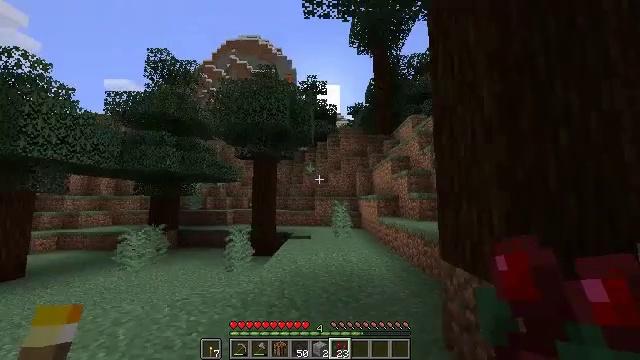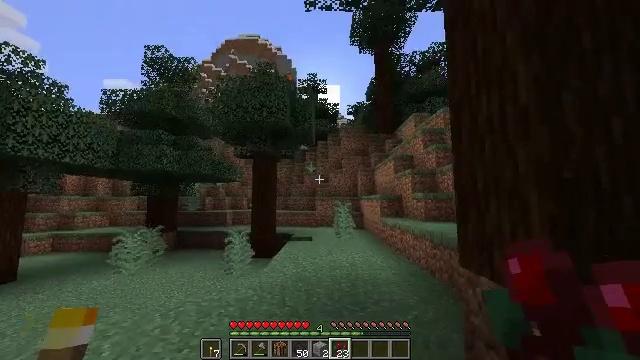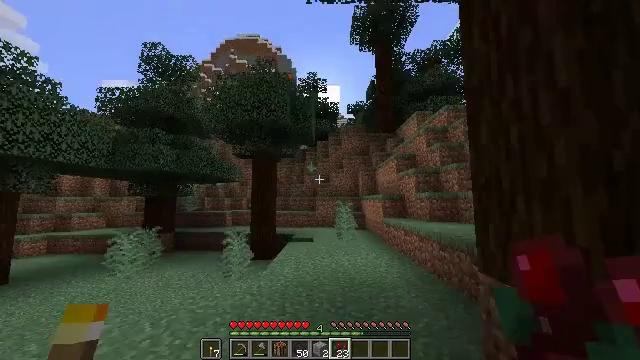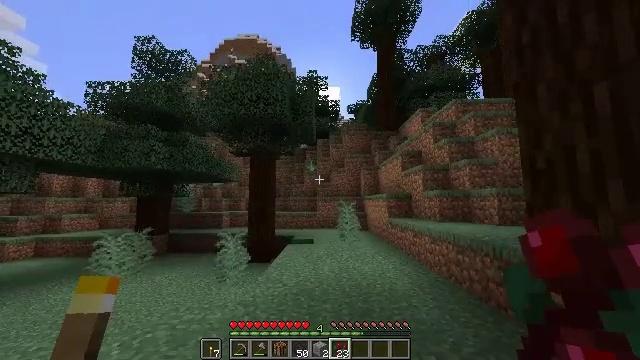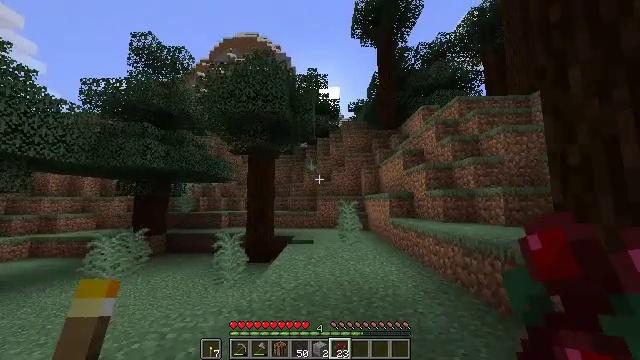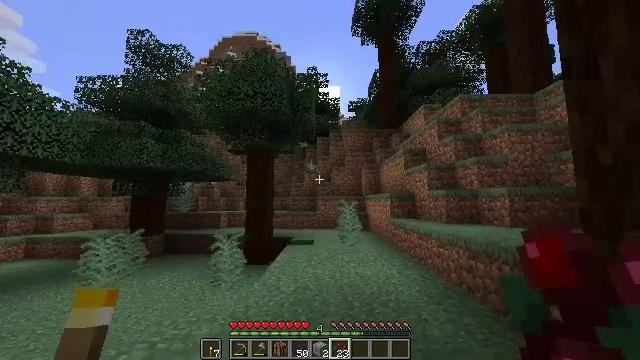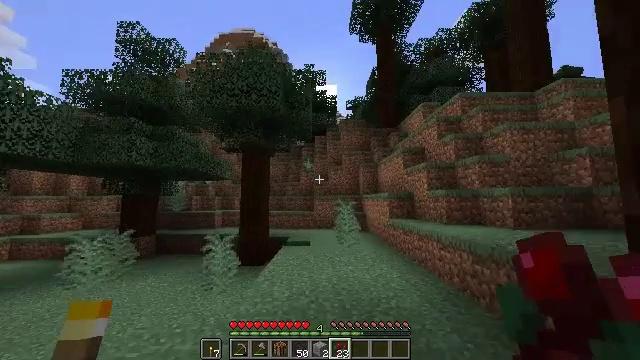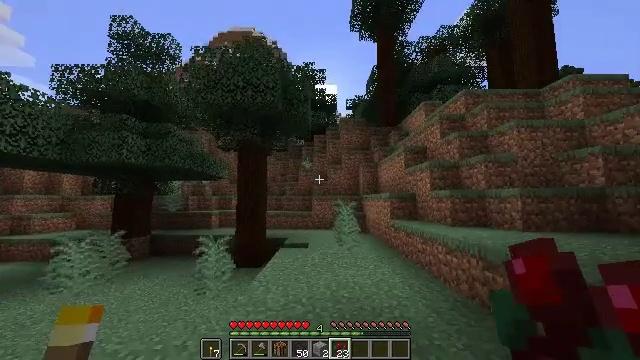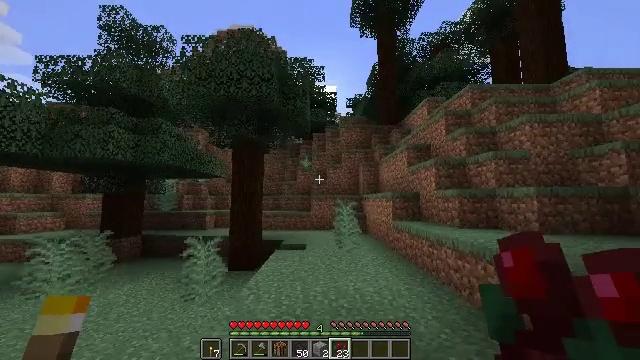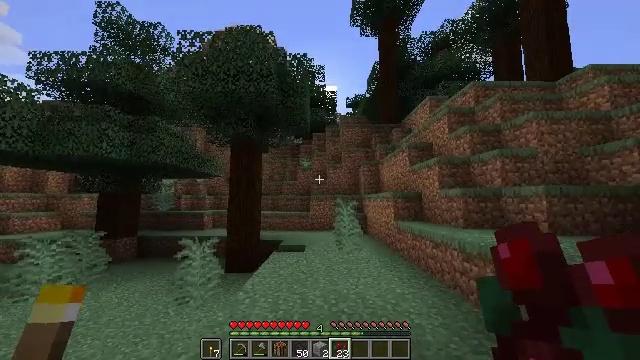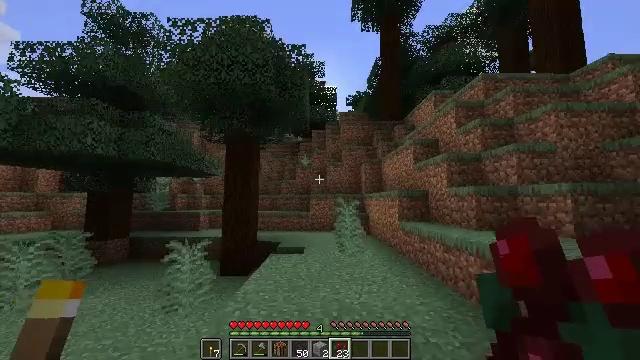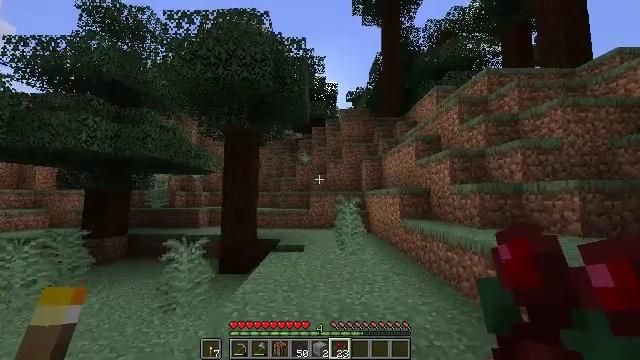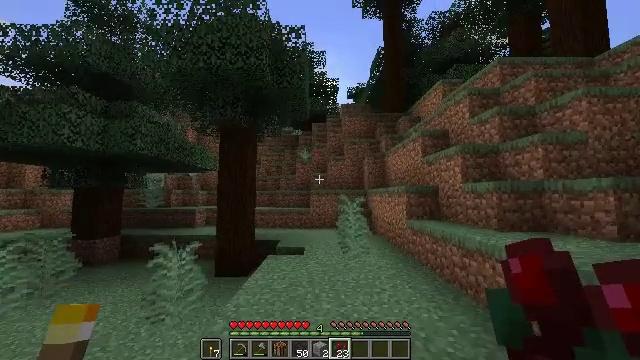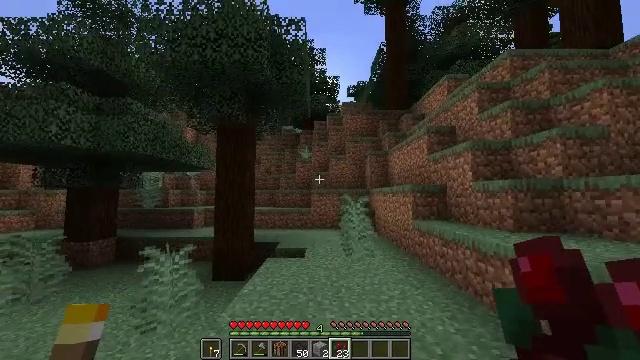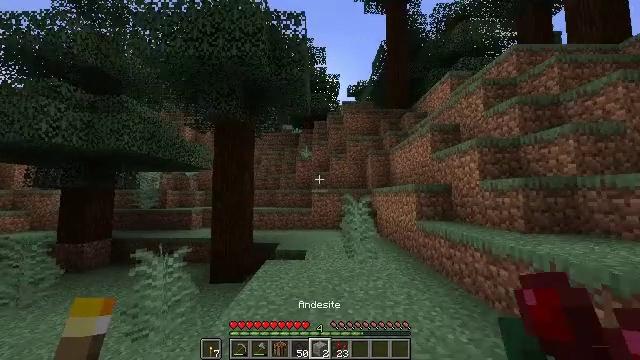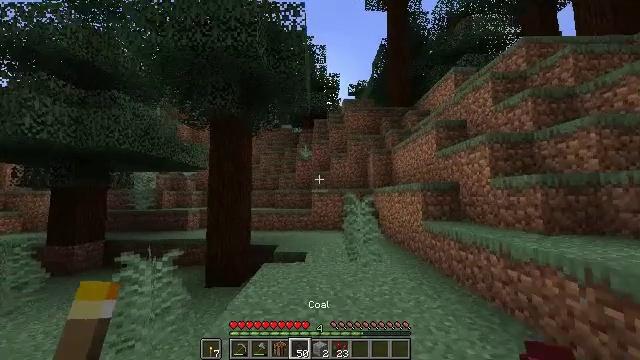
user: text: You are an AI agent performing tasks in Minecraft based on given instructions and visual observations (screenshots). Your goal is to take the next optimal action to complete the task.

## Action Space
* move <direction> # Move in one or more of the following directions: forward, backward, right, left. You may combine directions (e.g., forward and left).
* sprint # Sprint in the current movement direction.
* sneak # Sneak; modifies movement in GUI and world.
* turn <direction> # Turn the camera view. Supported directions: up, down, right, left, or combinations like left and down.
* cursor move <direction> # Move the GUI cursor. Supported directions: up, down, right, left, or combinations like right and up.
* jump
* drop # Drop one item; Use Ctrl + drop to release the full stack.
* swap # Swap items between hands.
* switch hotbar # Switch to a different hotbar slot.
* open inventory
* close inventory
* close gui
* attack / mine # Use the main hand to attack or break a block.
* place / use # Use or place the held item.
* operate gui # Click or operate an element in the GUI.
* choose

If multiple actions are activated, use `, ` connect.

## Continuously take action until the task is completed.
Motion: motion action
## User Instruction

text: Disassemble the purple bed for relocation.
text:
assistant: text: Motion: move forward, sprint
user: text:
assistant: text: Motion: move forward, sprint
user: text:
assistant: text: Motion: move forward, sprint
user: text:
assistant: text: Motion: move forward, sprint
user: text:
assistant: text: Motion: move forward, sprint
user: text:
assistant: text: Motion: move forward, sprint
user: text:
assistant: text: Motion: move forward, sprint
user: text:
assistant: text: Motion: move forward, sprint
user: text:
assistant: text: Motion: move forward, sprint
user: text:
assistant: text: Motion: move forward, sprint
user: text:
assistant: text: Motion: move forward, sprint
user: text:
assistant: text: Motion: move forward, sprint
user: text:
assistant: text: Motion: move forward, sprint
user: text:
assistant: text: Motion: move forward, sprint
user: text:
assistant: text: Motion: move forward, sprint
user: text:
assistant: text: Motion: move forward, sprint
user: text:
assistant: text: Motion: move forward, sprint
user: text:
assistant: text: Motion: move forward, sprint
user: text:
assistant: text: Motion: move forward, sprint
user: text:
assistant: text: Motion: move forward, sprint
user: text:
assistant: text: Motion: move forward, sprint
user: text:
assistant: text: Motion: move forward, sprint
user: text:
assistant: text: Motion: move forward, sprint
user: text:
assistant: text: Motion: move forward, sprint
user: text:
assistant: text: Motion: move forward, sprint
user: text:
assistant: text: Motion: move forward, sprint
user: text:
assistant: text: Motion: move forward, sprint, turn left and down
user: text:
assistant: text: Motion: move forward, sprint
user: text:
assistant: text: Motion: move forward, sprint
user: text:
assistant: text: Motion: move forward, sprint